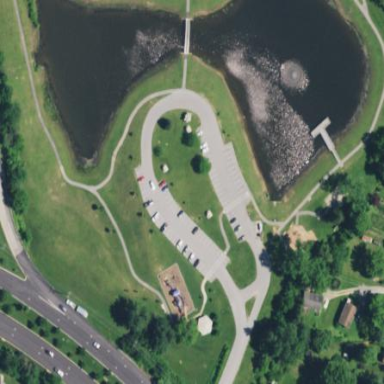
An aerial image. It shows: Lovely park for leisure and relaxation.